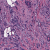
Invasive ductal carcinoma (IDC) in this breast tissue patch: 1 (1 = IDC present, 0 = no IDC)